Question: I have made a subclass of UIView and I am trying to draw part of a circle in my drawRect method.
I have tried using 'bezierPathWithArcCenter' and filling it but that only result in a pie shape (image 3) and that's not what i'm after. .
Maybe I can clip a full circle somehow? The area around the circle needs to be transparent.

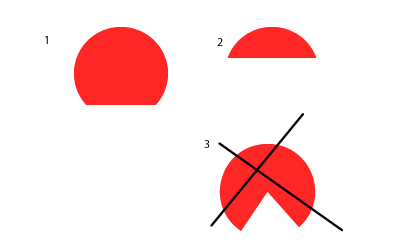
Answer: TompaLompas answer pointed me in the right direction (with the arc drawing part). However the complete solution and answer is like this:
'''
#define DEGREES_TO_RADIANS(degrees) ((M_PI * degrees)/ 180)
- (void)drawRect:(CGRect)rect
{
[super drawRect:rect];
CGContextRef ctx = UIGraphicsGetCurrentContext();
int radius = self.frame.size.width / 2;
CGPoint center = CGPointMake(self.frame.size.width / 2, self.frame.size.height / 2);
//Image 2
CGContextSetFillColorWithColor(ctx, [UIColor redColor].CGColor);
CGContextAddArc(ctx, center.x, center.y, radius, DEGREES_TO_RADIANS(225), DEGREES_TO_RADIANS(315), NO);
CGContextDrawPath(ctx, kCGPathFill);
}
'''